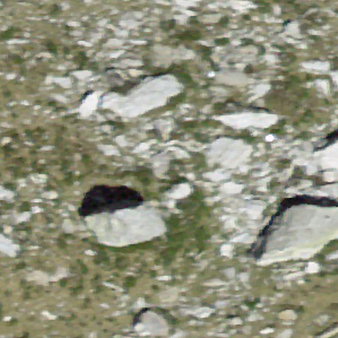
Label: bouldering_area